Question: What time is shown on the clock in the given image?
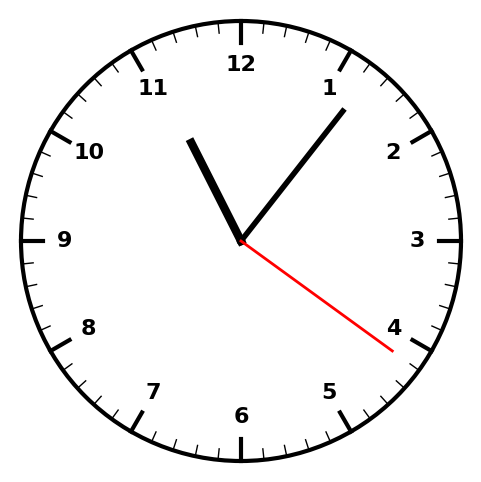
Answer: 11:06:21